Пассажирский поезд длиной $l$ стоял на первом пути. В последнем вагоне сидел Дядя Фёдор (герой книги Э. Успенского «Каникулы в Простоквашино») и ожидал письмо, которое ему должен был передать Шарик от кота Матроскина. В тот момент, когда поезд тронулся, на привокзальной площади, как раз напротив первого вагона, появился Шарик (см. рис). Он определил, что расстояние до последнего вагона равно $L$.
C какой минимальной скоростью $v_0$ должен бежать пёс, чтобы передать письмо, если поезд движется с постоянным ускорением $\vec a$?
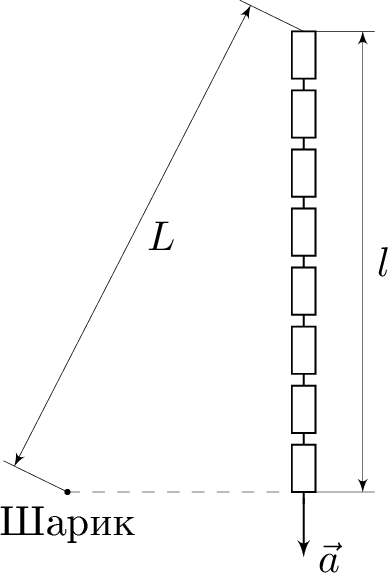
Ответ: $$ v_{0}=v_{\min }=\sqrt{a(L-l)} $$
Темы:
T, Механика, Кинематика, Всероссийские, Ускорение